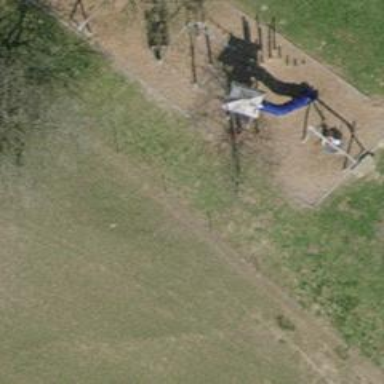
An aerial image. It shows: Playground area for leisure land.